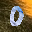
Label: 0